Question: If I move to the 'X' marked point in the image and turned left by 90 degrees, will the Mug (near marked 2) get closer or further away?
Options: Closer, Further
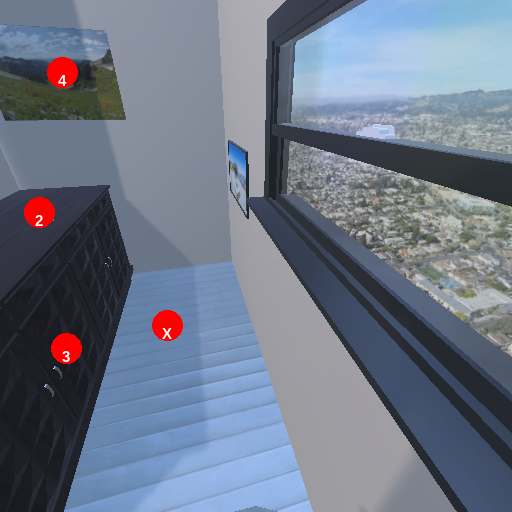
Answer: Closer